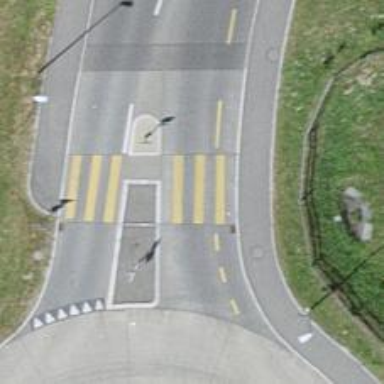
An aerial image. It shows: Uncontrolled zebra crossing on the road.